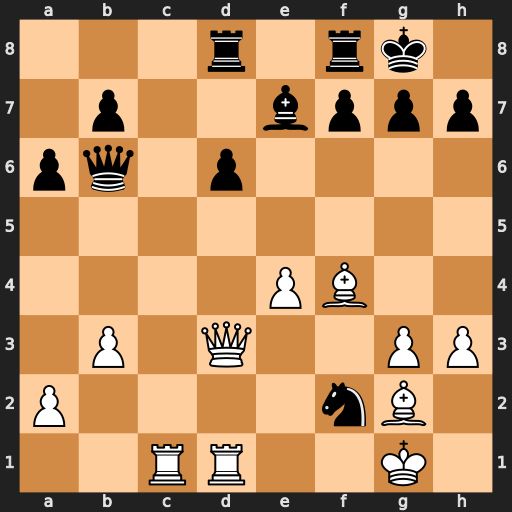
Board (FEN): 3r1rk1/1p2bppp/pq1p4/8/4PB2/1P1Q2PP/P4nB1/2RR2K1
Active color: w
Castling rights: -
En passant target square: -
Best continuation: Qd4 Nxh3+ Bxh3 Qxd4+ Rxd4